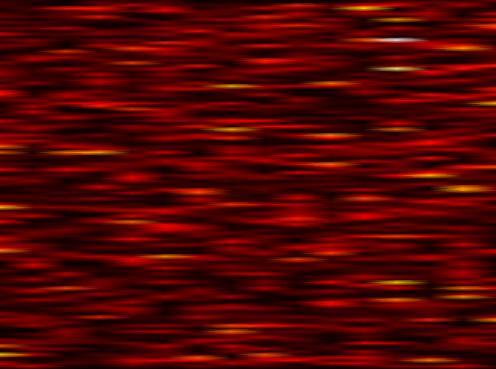
Label: OFDM